Question: >
<URL>
The output always 'bool(false)' even I already check some check boxes, I don't know what is wrong.
So far here's what I've tried
Here is my code:
'''
<a onclick="href='wp-content/themes/twentyelevenchild/addmarked.php?asin=<?php echo serialize('+asinValues+')?>'" class="addmarkeditems fancybox.ajax">Save Test 2</a>
</form>
<div id="results"></div>
<script type="text/javascript">
var asinValues = $('input[name=checkboxlist]:checked').map(function(){
return $(this).val();
}).get();
</script>
'''
in my 'addmarked.php'
'''
<?php
var_dump(unserialize($_GET['asin']));
?>
'''
Screenshot of my firebug:

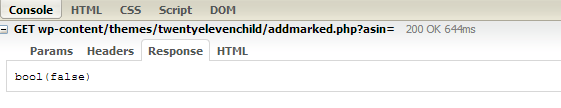
Answer: I made a quick working example of what you might be looking for:
<URL>
Your 'addmarked.php' should be able to use 'explode(",", $_GET["asin"])' or similar to do something with the values of all the checkboxes that were checked.